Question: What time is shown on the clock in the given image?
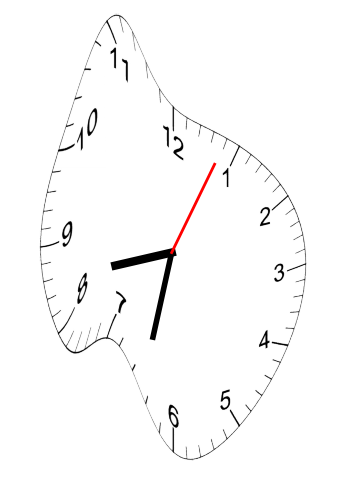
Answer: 08:32:04